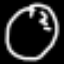
Label: clock